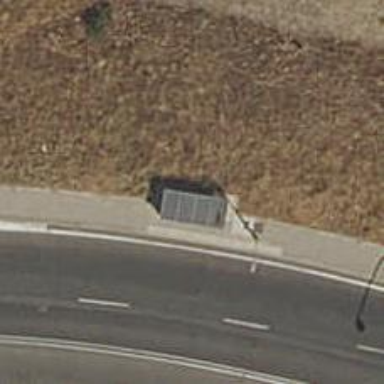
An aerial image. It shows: Bus stop with platform for public transport.